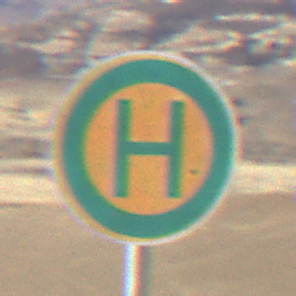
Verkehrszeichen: Haltestelle
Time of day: Midday
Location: Outdoor (Nature)
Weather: Clear
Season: NotSpecified
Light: Natural